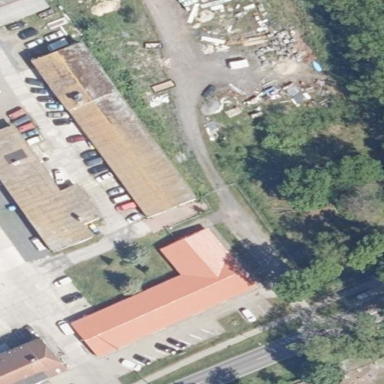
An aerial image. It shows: Commercial building.